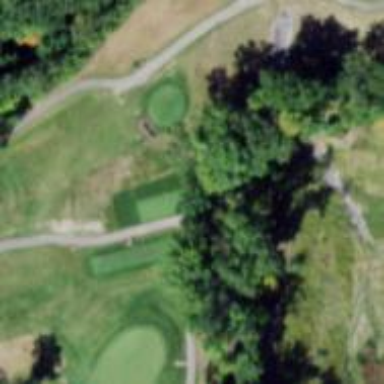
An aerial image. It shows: Golf tee.